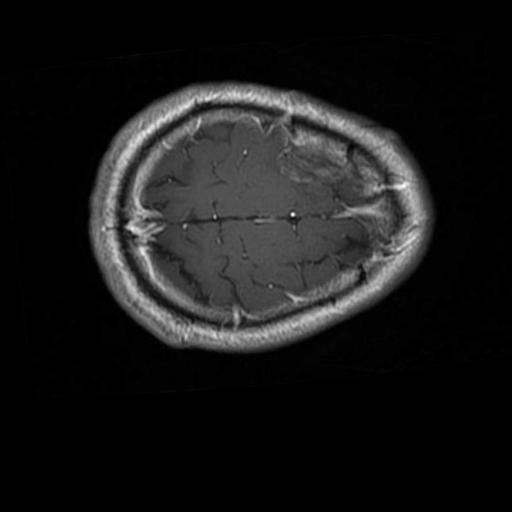
Label: brain_glioma